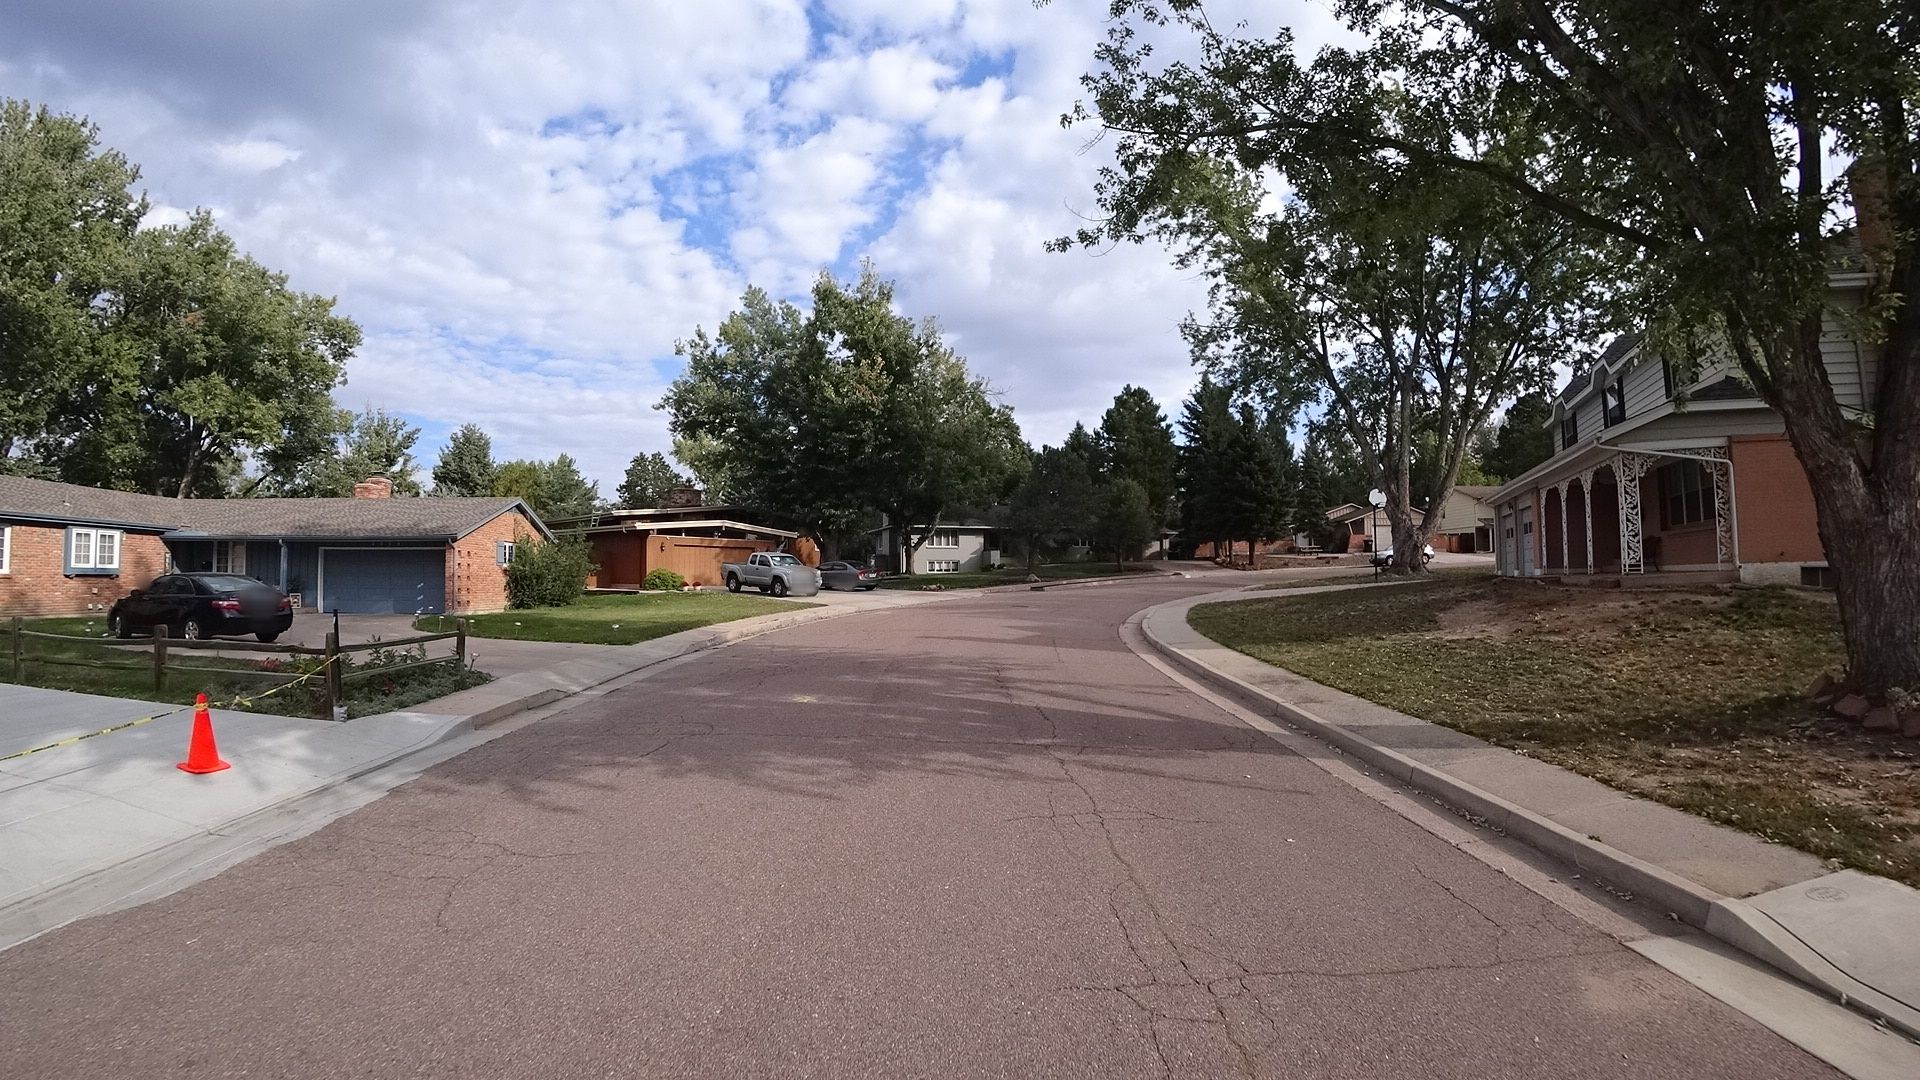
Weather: cloudy
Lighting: day
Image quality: good
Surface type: cycling surface
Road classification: residential
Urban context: urban centre
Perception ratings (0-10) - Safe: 8.8, Lively: 8.17, Beautiful: 9.2, Boring: 4.87, Depressing: 2.64, Wealthy: 8.35